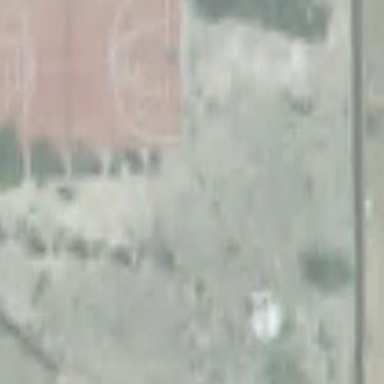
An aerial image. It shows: Basketball court located in leisure land pitch.